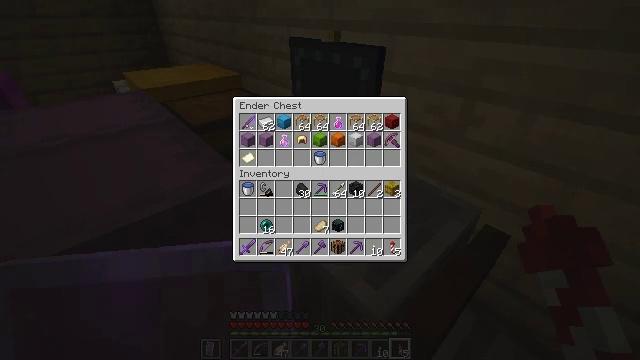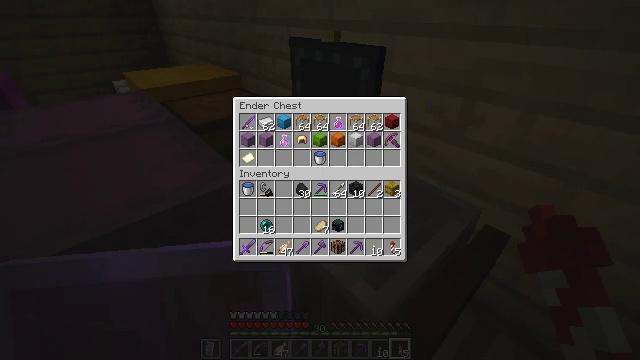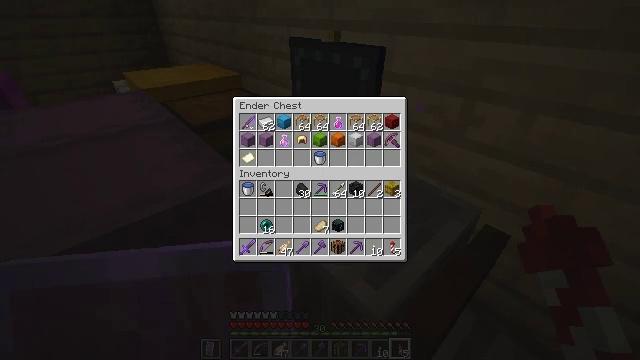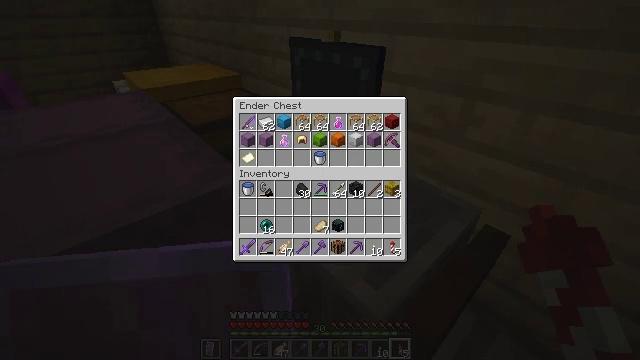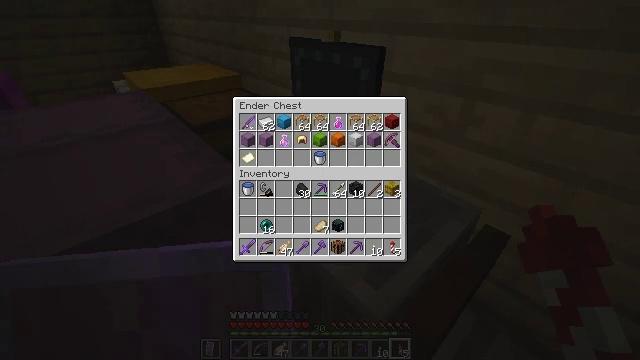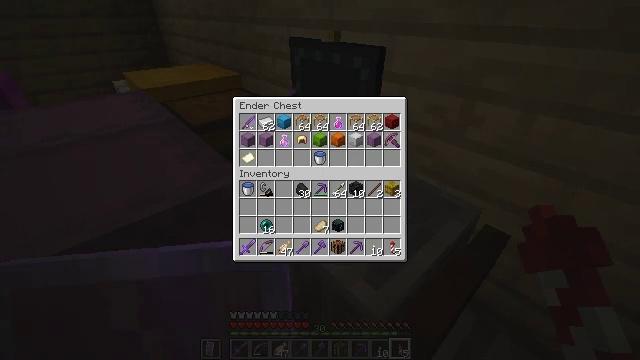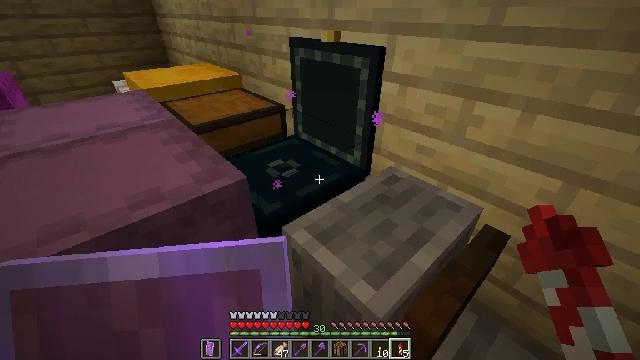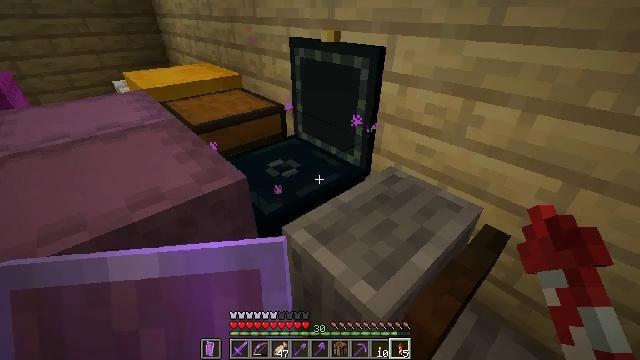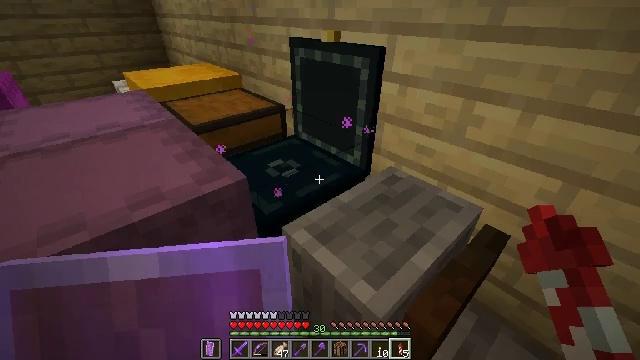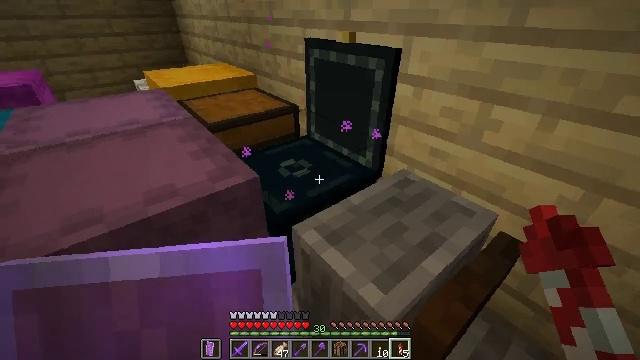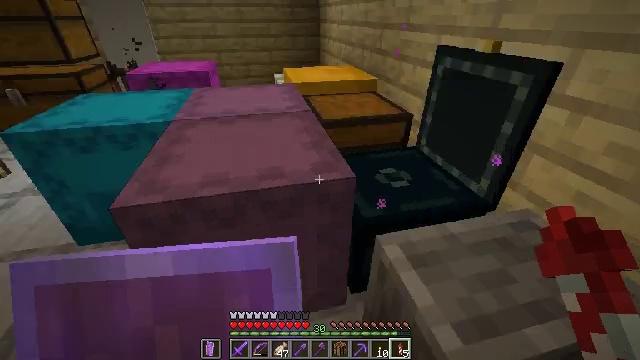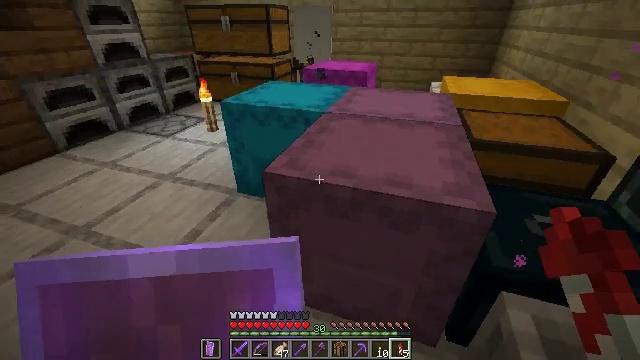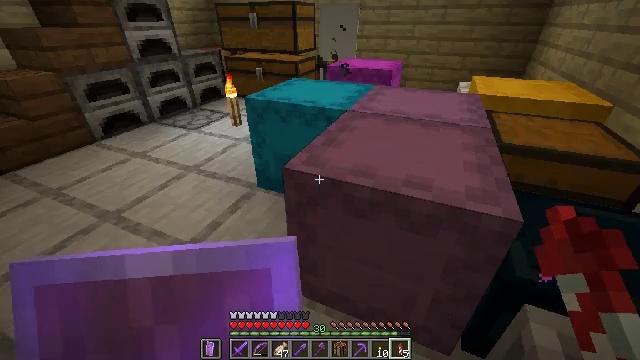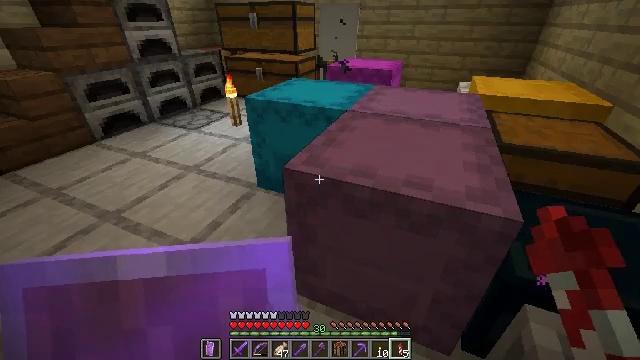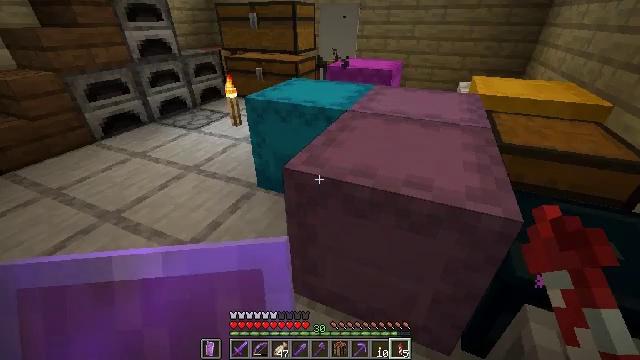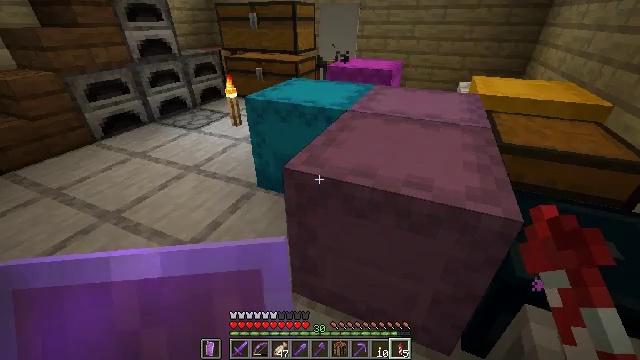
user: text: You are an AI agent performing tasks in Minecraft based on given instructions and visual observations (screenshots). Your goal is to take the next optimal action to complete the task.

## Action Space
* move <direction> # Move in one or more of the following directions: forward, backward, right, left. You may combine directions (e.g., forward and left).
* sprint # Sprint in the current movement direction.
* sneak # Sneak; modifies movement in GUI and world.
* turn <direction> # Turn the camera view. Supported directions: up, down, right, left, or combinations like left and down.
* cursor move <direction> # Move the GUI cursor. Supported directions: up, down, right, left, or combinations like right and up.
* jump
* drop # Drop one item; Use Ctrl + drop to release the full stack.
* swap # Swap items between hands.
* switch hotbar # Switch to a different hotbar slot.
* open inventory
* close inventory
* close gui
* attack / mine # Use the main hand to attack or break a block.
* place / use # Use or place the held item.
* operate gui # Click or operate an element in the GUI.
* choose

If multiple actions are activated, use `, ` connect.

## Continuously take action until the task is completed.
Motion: motion action
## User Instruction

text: Break the sticky piston to collect it.
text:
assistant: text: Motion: no_op
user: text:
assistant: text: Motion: no_op
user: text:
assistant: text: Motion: no_op
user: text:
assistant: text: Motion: no_op
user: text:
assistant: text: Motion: no_op
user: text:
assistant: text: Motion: no_op
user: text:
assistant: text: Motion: no_op
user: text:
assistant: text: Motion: no_op
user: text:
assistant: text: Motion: turn left
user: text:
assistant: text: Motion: turn left
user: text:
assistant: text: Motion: turn left
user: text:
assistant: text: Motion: turn left
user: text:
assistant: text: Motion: no_op
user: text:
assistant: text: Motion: no_op
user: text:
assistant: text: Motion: no_op
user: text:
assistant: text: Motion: use / place
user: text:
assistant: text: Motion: use / place
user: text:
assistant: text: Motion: use / place
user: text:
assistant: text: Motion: use / place
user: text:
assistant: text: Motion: no_op
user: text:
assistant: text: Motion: no_op
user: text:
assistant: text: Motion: no_op
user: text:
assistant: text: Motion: no_op
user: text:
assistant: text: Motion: no_op
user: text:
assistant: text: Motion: no_op
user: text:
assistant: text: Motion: no_op
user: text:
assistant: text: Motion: no_op
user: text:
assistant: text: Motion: no_op
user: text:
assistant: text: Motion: no_op
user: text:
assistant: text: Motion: no_op